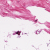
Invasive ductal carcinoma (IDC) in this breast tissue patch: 0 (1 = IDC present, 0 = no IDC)